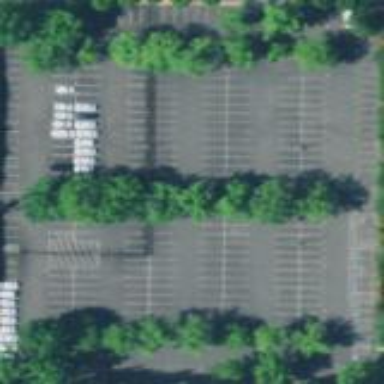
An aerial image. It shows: Parking area with surface.